Question: I am setting the default values for binding. I am setting the values for such properties in the ViewModel class constructor.
### Here is the ViewModel file code snippets-
'''
private Contacts contacts;
public Contacts Contacts
{
get { return contacts; }
set
{
contacts = value;
OnPropertyChanged("Contacts");
}
}
'''
### constructor-
'''
public MainWindowVM()
{
Contacts = new Contacts
{
Contact = "Import/Paste Contacts here"
};
Import = new Import(this);
Send = new Send(this);
}
'''
### Here are the Xaml File snippets-
'''
<Window x:Class="WhatsAppBulkSender_WPF.View.MainWindow"
xmlns="http://schemas.microsoft.com/winfx/2006/xaml/presentation"
xmlns:x="http://schemas.microsoft.com/winfx/2006/xaml"
xmlns:d="http://schemas.microsoft.com/expression/blend/2008"
xmlns:mc="http://schemas.openxmlformats.org/markup-compatibility/2006"
xmlns:local="clr-namespace:WhatsAppBulkSender_WPF.View"
xmlns:vm ="clr-namespace:WhatsAppBulkSender_WPF.ViewModel"
mc:Ignorable="d"
Background="#E9E9E9"
Title="MainWindow" Height="450" Width="800" MinHeight="450" MinWidth="800">
<Window.Resources>
<vm:MainWindowVM x:Key="vm"/>
</Window.Resources>
----
<TextBox x:Name="ContactsTextBox"
DataContext="{Binding Contacts}"
Text="{Binding Contact, Mode=TwoWay, UpdateSourceTrigger=PropertyChanged}"
Style="{StaticResource txtBoxStyle}"
Grid.Column="3"
Grid.ColumnSpan="2"
Grid.RowSpan="5"/>
'''
Issue- The binding works fine and I am able too see changes after the constructor. But the value I have set in the constructor is not shown in the designer or at run time.
### Screenshot
(Image Showing that The said values are not displayed in designer / xaml)

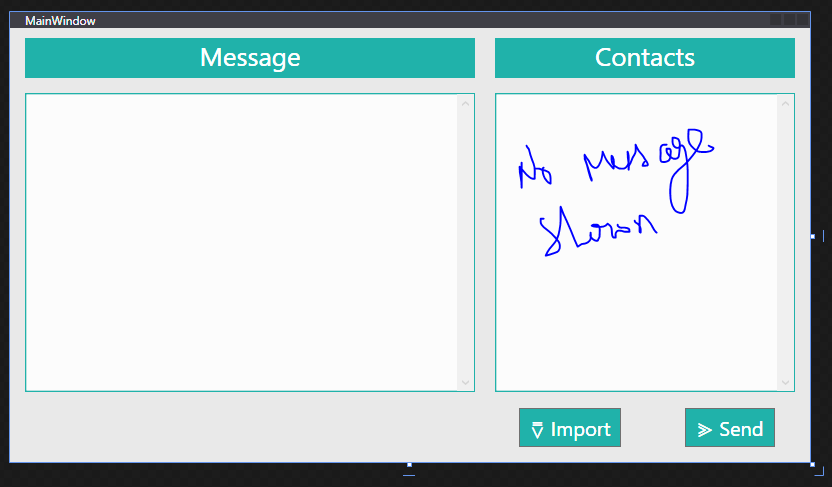
Answer: In model class I had members. I was trying to change the value odf thos members from outside the class with getters and setters, when in the first place I didn't declare those variables as a propery.
So, after declaring them as properties things started to work.
Little mistakes can cause you so much trouble sometimes.